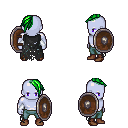
a pixel art fantasy rpg character, male body template, dark elf, purple skin, black tattered cape, teal pants, green long mohawk hairstyle, white cloth bracers, brown shoes, shield, four views (front, back, left, right), 2x2 character sprite sheet, small pixel art, hard edges, no anti-aliasing